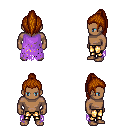
a pixel art fantasy rpg character, male body template, human, dark skin, maroon tattered cape, gold greaves, brunette long topknot hairstyle, four views (front, back, left, right), 2x2 character sprite sheet, small pixel art, hard edges, no anti-aliasing